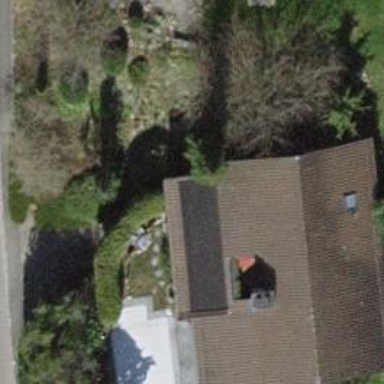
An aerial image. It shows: Detached building with tile roof.